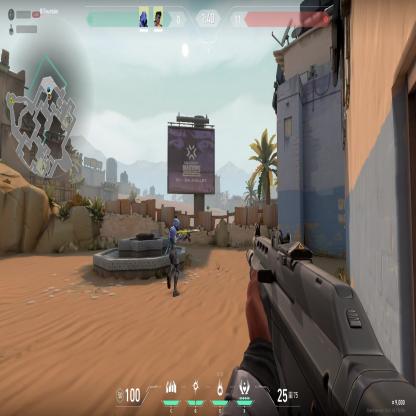
Label: teammate